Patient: sex M, age 45
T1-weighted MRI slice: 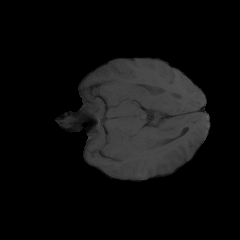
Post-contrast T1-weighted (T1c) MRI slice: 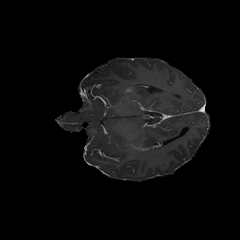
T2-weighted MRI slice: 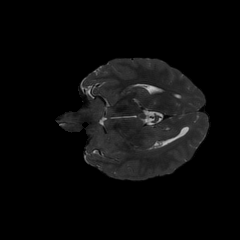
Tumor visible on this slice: no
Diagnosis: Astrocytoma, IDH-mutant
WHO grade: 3